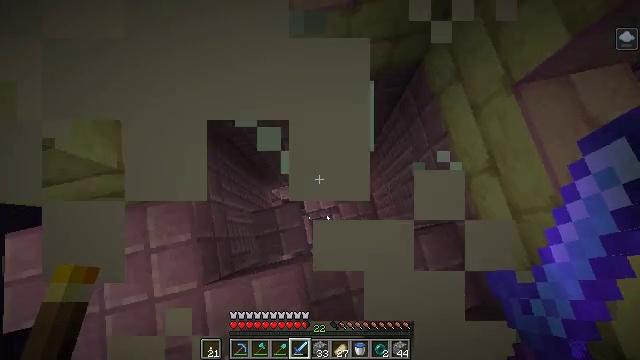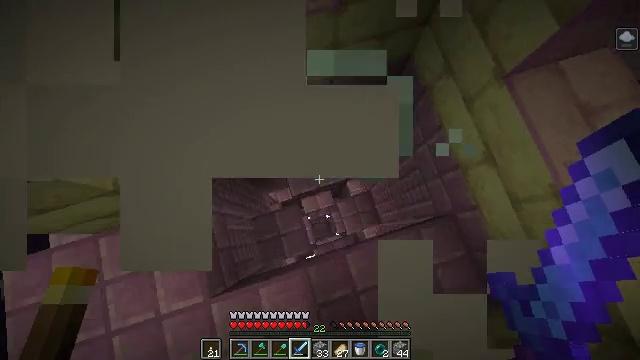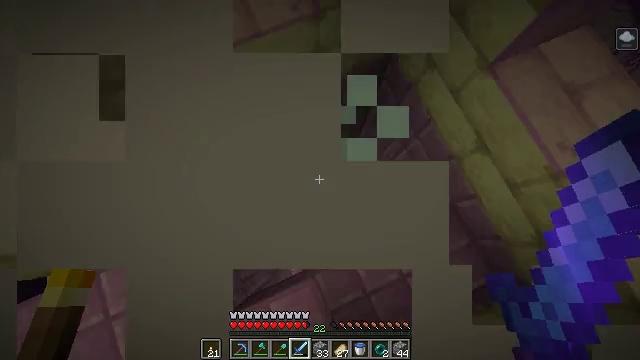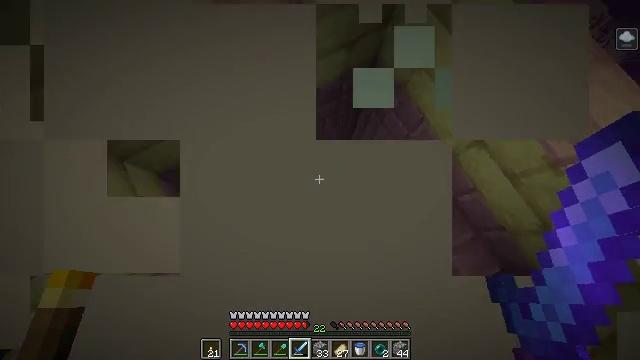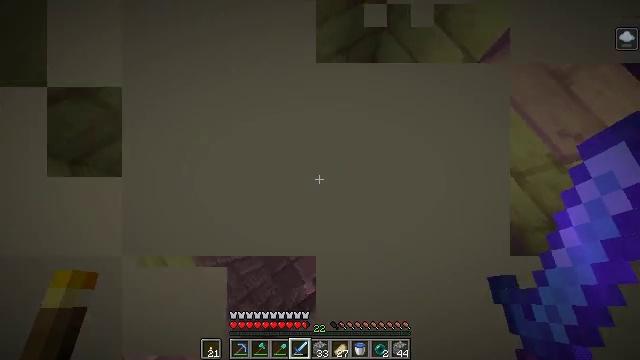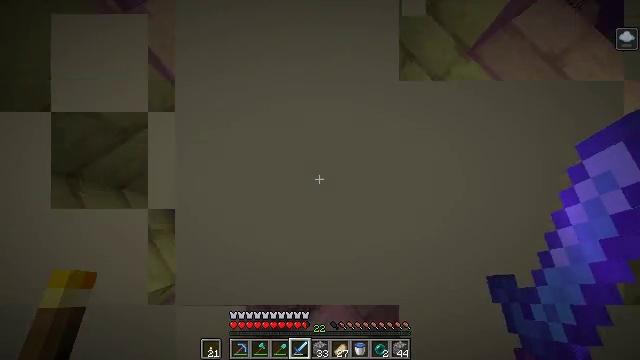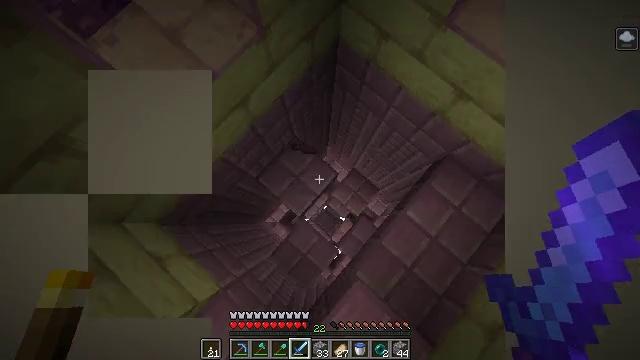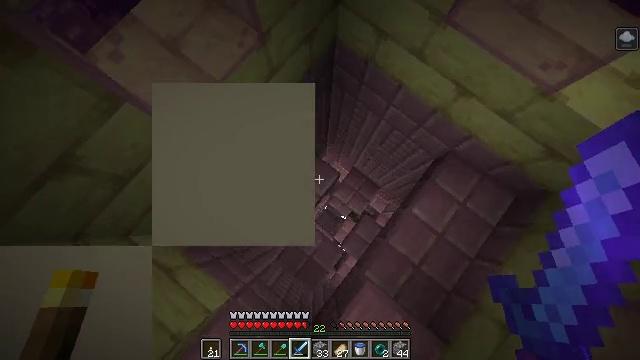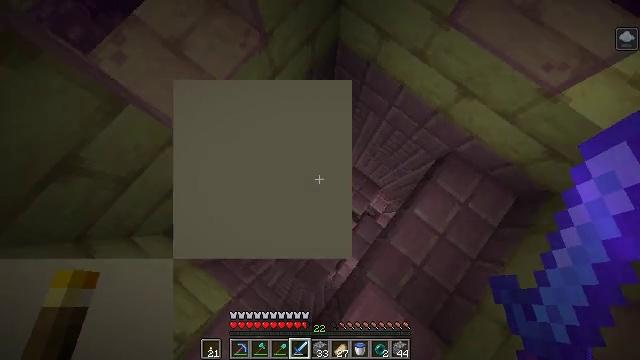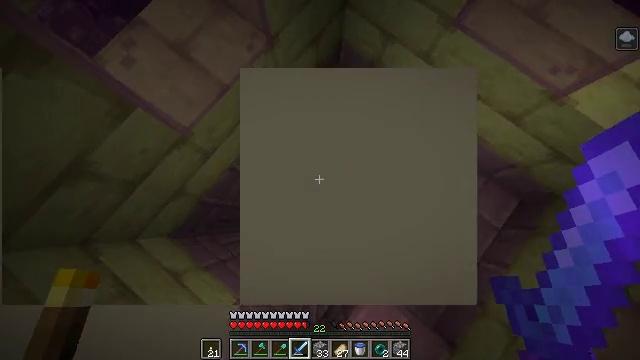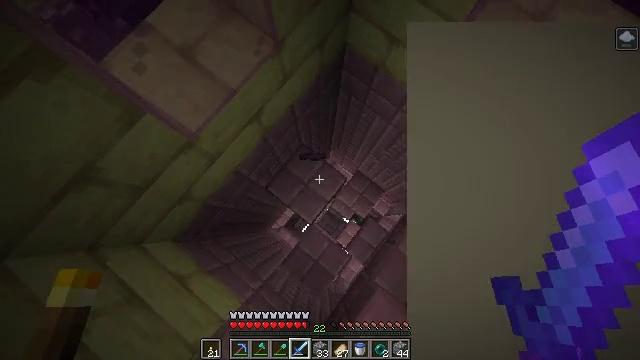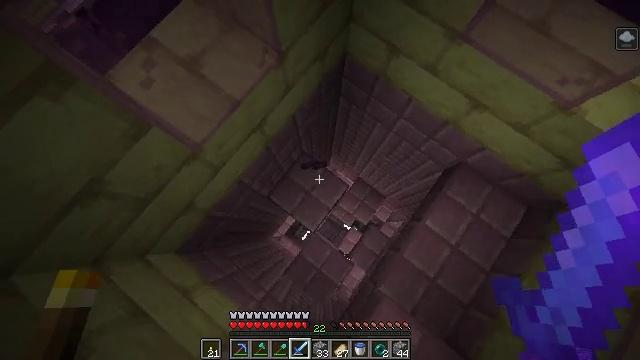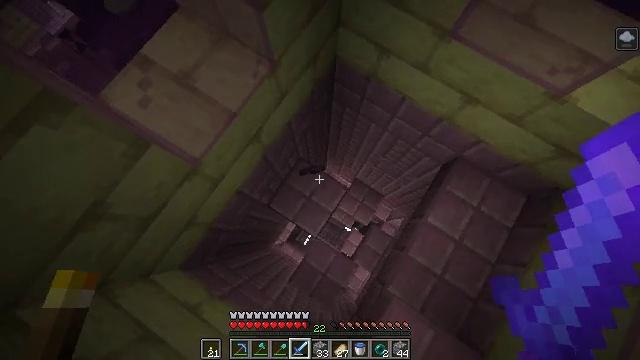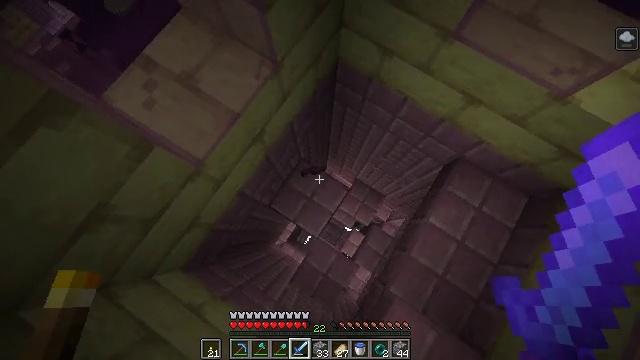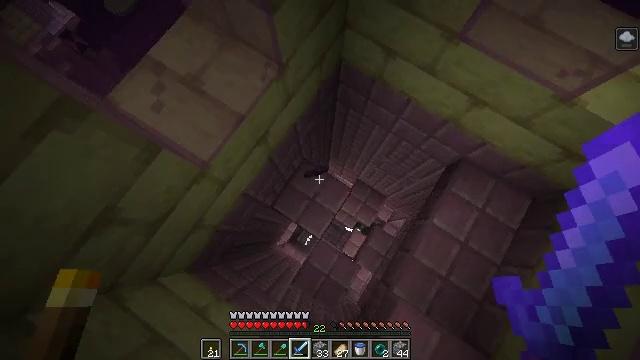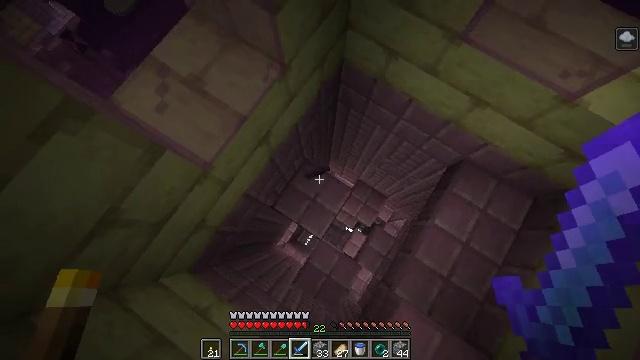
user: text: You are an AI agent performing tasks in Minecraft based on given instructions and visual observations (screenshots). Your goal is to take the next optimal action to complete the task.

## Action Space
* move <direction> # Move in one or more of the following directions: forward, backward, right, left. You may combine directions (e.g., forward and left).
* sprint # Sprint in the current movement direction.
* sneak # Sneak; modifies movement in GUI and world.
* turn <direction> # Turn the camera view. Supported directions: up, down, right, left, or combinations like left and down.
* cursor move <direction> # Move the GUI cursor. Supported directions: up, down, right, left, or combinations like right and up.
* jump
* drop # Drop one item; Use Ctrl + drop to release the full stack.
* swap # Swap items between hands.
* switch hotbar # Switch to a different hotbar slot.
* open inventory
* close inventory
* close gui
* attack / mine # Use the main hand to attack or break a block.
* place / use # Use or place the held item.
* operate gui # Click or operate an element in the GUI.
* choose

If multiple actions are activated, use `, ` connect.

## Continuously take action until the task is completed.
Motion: motion action
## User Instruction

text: Dig out the purpur block from its place.
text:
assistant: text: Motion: move forward and move left, turn right
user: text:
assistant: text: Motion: move forward and move left, turn right
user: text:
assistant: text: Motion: turn right
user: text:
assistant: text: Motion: turn right
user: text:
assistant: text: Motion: turn right and down
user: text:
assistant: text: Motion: turn right and down
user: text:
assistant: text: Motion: turn right
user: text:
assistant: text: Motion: no_op
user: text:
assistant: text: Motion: no_op
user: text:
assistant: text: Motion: no_op
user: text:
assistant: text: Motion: turn up
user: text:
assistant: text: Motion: turn right
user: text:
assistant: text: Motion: no_op
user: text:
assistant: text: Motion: no_op
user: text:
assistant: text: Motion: no_op
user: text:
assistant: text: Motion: no_op
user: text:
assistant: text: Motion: turn right and up
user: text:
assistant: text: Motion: no_op
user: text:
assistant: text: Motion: no_op
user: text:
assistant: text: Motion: no_op
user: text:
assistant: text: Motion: no_op
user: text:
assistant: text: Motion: turn right and up
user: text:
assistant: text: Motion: turn right and up
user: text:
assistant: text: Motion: turn right and up
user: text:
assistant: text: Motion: turn right and up
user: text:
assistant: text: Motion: turn right and up
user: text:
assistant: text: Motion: turn up
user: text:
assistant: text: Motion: no_op
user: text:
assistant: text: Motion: turn right
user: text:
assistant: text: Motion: no_op